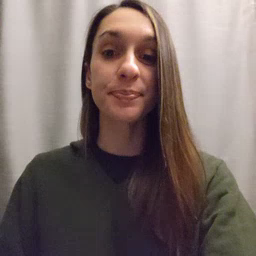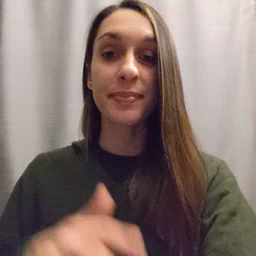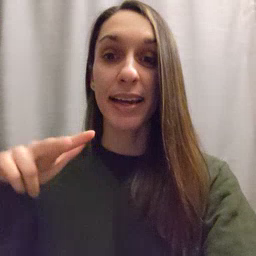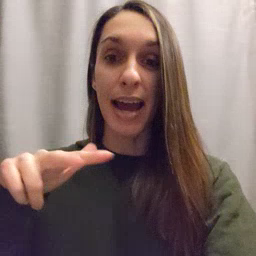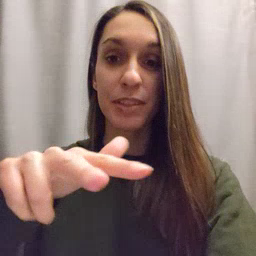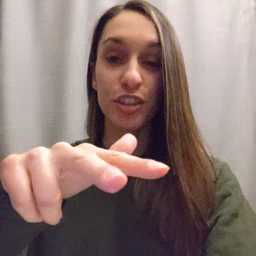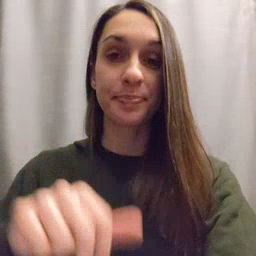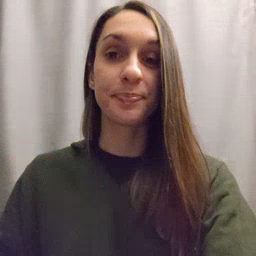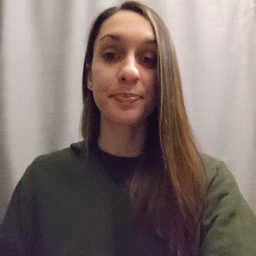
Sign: helicopter